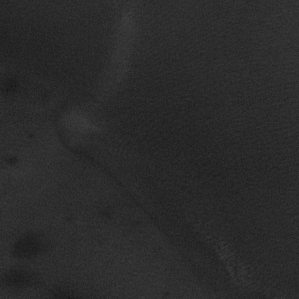
Label: frost